Question: You have an error in your SQL syntax; check the manual that corresponds to your MySQL server version for the right syntax to use near 'charset utf8 not null auto_increment index key, 'toId' int(11) charset utf8 not ' at line 1
This error i am getting when creating a table, USING the SQLBuddy interface..
'''
follows:
id (primary key, autoincrement,utf8) - int(11)
toId (utf8) - int(11)
fromId (utf8) - int(11)
'''

question is: why?
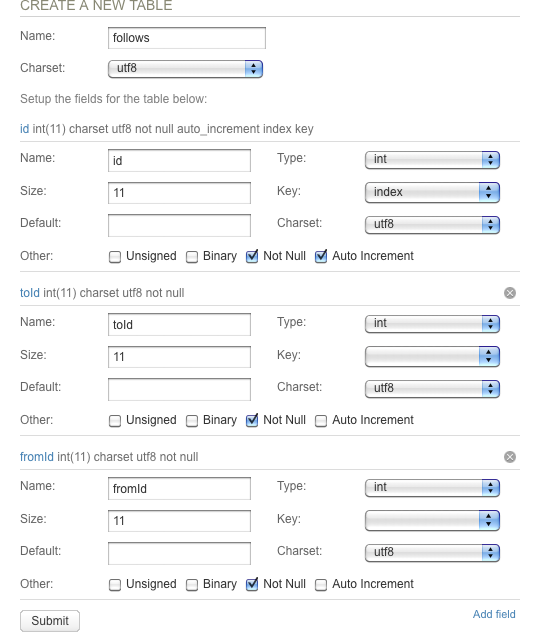
Answer: Can you remove the "utf8" settings from the 3 'int' columns?